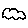
Label: cloud